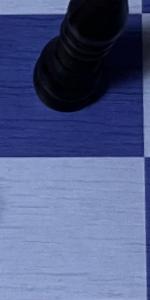
Label: Empty